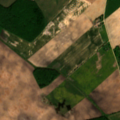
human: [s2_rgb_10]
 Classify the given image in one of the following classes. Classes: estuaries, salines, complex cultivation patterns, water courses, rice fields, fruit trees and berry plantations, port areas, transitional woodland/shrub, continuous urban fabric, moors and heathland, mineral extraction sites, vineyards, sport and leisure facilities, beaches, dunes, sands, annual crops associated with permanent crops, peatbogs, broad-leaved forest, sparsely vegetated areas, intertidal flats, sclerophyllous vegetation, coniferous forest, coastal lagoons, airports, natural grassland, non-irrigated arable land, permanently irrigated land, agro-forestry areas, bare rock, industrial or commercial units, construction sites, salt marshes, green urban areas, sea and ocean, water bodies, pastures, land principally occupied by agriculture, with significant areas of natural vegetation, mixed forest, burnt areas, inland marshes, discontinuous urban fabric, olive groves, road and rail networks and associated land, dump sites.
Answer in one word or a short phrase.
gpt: non-irrigated arable land, broad-leaved forest